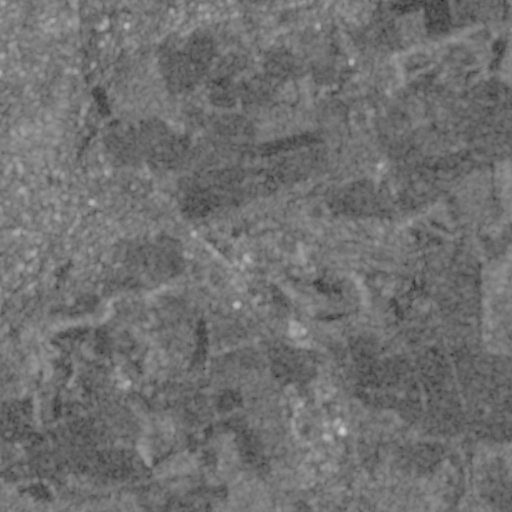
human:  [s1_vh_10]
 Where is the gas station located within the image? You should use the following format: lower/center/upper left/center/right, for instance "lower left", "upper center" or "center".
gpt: The gas station is located in the upper left of the image.
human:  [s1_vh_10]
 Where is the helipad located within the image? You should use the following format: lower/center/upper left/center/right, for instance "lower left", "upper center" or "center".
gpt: The helipad is located in the center left of the image.
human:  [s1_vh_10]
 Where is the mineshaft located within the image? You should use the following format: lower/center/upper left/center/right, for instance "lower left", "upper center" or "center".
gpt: The mineshaft is located in the upper left of the image.
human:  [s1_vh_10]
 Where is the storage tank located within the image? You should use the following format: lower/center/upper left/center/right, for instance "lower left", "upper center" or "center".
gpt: The storage tank is located in the center right of the image.
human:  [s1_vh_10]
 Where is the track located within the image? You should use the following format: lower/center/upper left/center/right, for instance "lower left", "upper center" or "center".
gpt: The track is located in the lower left of the image.
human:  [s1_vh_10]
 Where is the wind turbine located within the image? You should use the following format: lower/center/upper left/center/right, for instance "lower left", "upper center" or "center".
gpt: The wind turbine is located in the upper center of the image.
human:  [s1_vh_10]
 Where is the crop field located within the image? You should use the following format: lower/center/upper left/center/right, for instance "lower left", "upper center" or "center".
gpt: There is no crop field in the image.

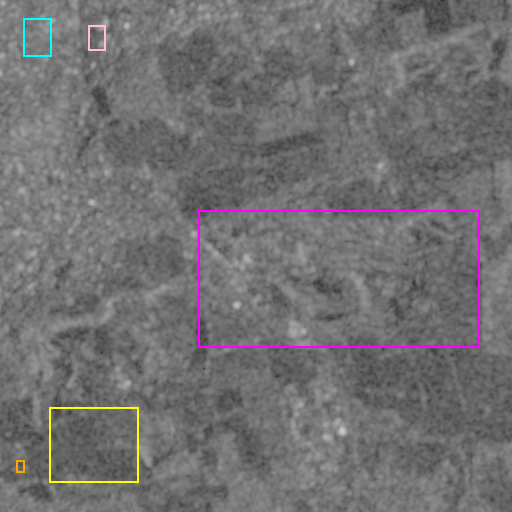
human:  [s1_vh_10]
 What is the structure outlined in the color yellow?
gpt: The structure outlined in yellow is a crop field.
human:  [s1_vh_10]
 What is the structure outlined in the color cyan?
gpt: The structure outlined in cyan is a park.
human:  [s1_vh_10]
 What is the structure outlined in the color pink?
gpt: The structure outlined in pink is a parking lot.
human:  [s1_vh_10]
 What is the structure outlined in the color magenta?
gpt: The structure outlined in magenta is a quarry.
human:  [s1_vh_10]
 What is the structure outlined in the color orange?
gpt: The structure outlined in orange is a track.
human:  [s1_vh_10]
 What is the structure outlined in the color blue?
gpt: There is no blue outline.